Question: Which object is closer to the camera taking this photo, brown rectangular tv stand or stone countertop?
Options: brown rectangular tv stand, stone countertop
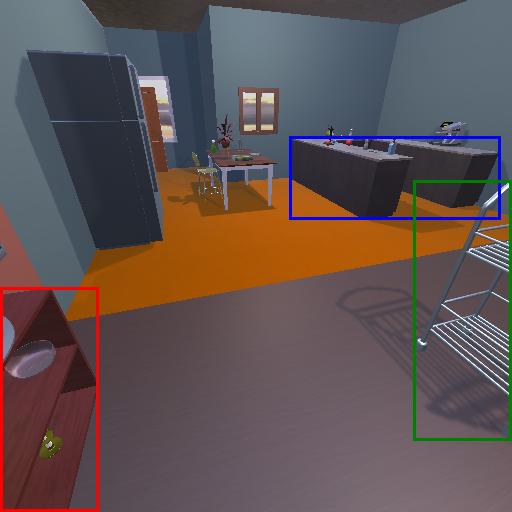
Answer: brown rectangular tv stand